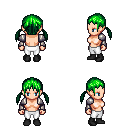
a pixel art fantasy rpg character, female body template, human, light skin, steel arm armor, white pants, green twin-tailed hairstyle, black shoes, four views (front, back, left, right), 2x2 character sprite sheet, small pixel art, hard edges, no anti-aliasing